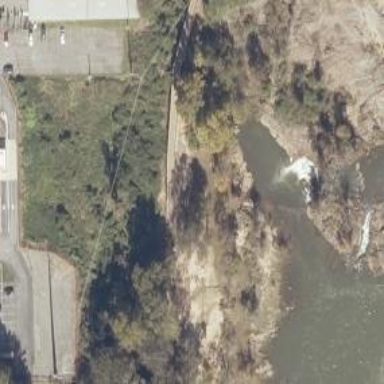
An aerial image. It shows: Path on bridge.